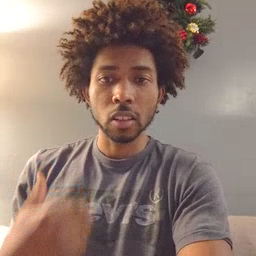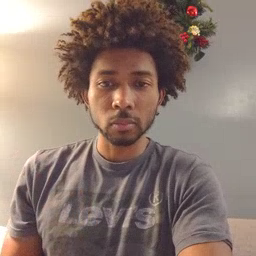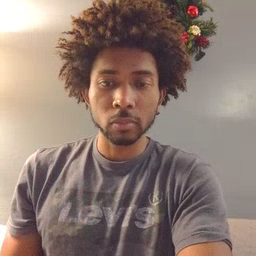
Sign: haveto